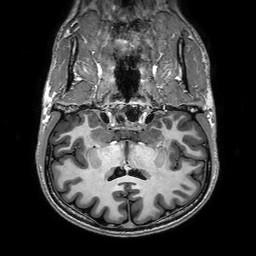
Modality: T1w
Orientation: sagittal
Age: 26
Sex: male
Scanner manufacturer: philips
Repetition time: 0.006438 s
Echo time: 0.00293 s